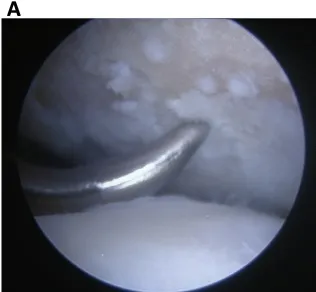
A. Arthroscopic microfracture on cartilage defect using an awl, with a depth of +-4 cm.
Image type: endoscopy (arthroscopy)